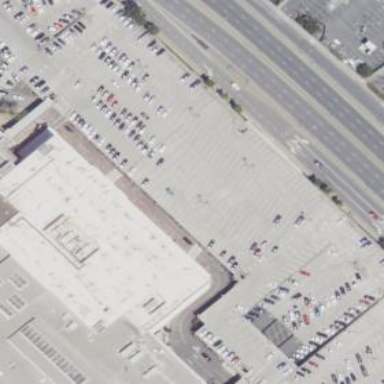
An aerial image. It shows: Multi-storey parking facility.